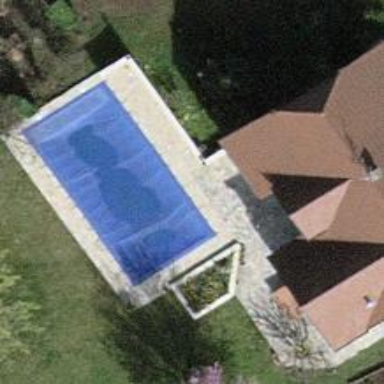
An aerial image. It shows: Swimming pool located in leisure land.